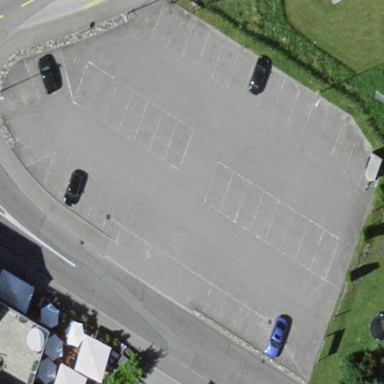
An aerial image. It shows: Parking area.